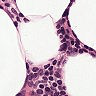
Metastatic tissue present: no